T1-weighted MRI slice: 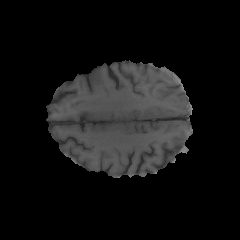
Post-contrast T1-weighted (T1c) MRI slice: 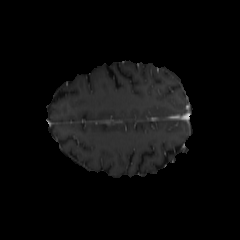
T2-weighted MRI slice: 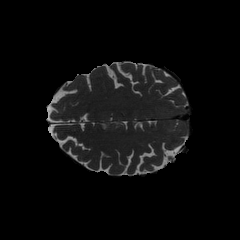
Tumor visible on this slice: no